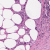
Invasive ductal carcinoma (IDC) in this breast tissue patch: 0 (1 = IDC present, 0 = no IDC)